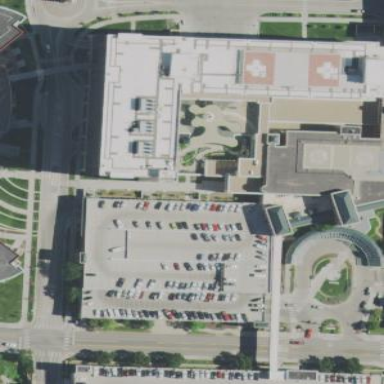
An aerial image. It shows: Hospital building.